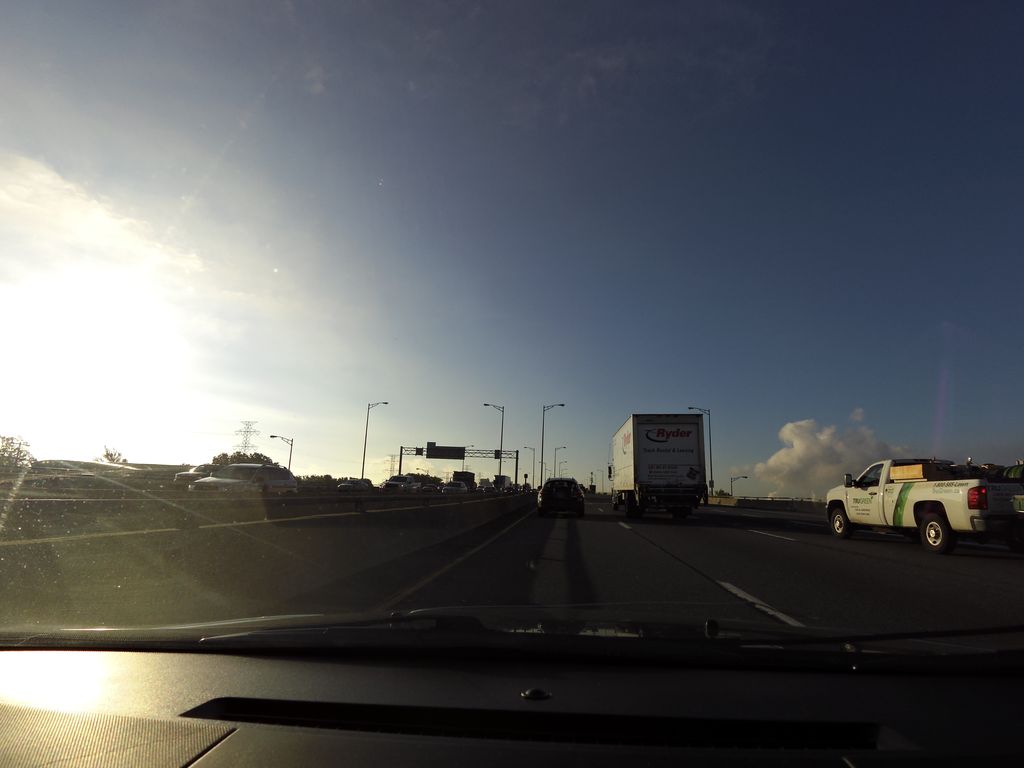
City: hamilton